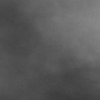
Atmospheric dust classification: dusty